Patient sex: F
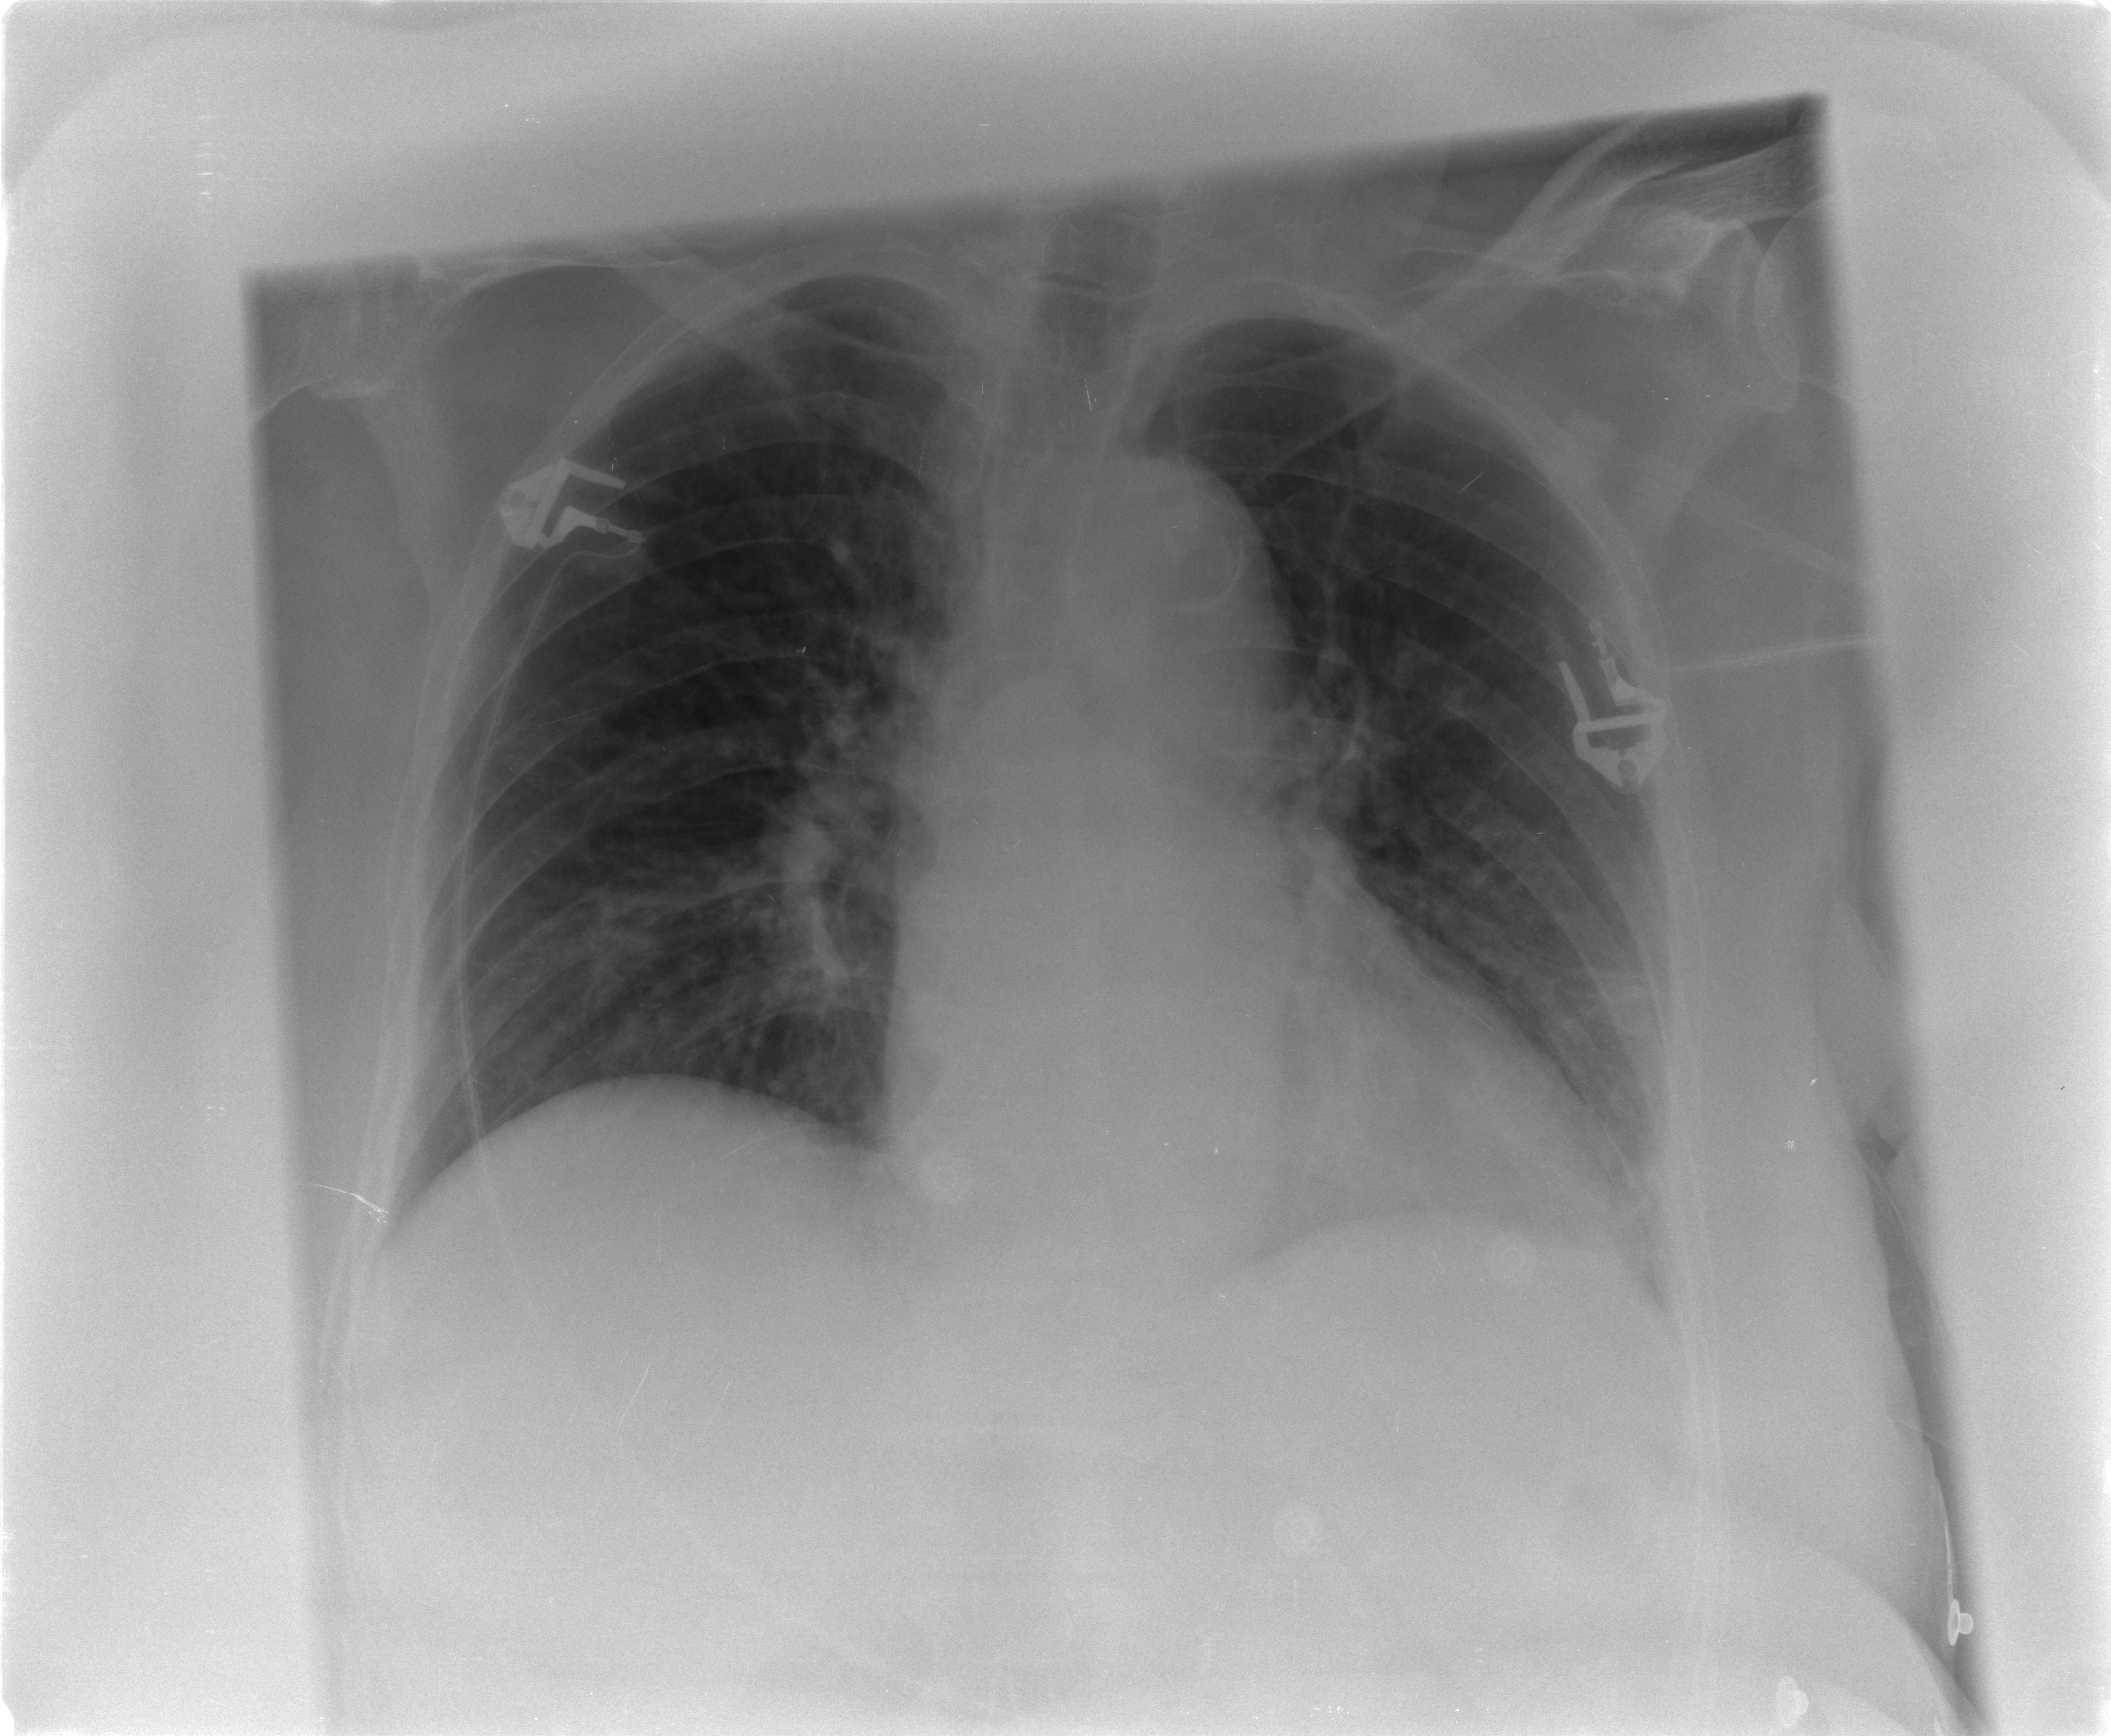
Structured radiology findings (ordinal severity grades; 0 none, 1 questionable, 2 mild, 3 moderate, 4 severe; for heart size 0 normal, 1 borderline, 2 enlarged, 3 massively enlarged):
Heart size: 2
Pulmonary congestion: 1
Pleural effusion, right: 0
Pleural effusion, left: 0
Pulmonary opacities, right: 0
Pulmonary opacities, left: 0
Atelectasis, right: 0
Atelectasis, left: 0